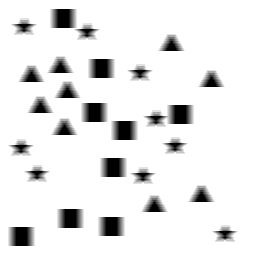
Squares: 9
Triangles: 9
Stars: 9
Total shapes: 27